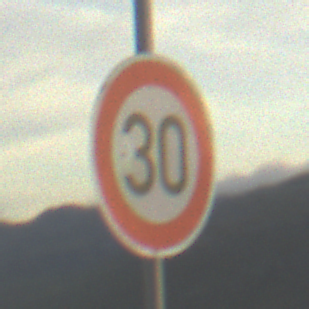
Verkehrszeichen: Geschwindigkeit30
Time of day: SunriseSunset
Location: Outdoor (Nature)
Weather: PartlyCloudy
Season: Summer
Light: Natural